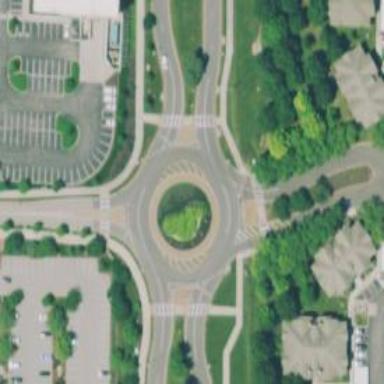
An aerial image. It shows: Secondary road around roundabout.